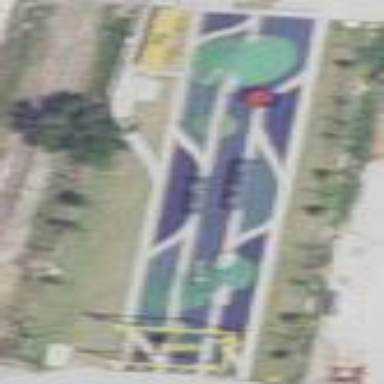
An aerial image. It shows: Playground with artificial turf surface. The playground has playful theme.